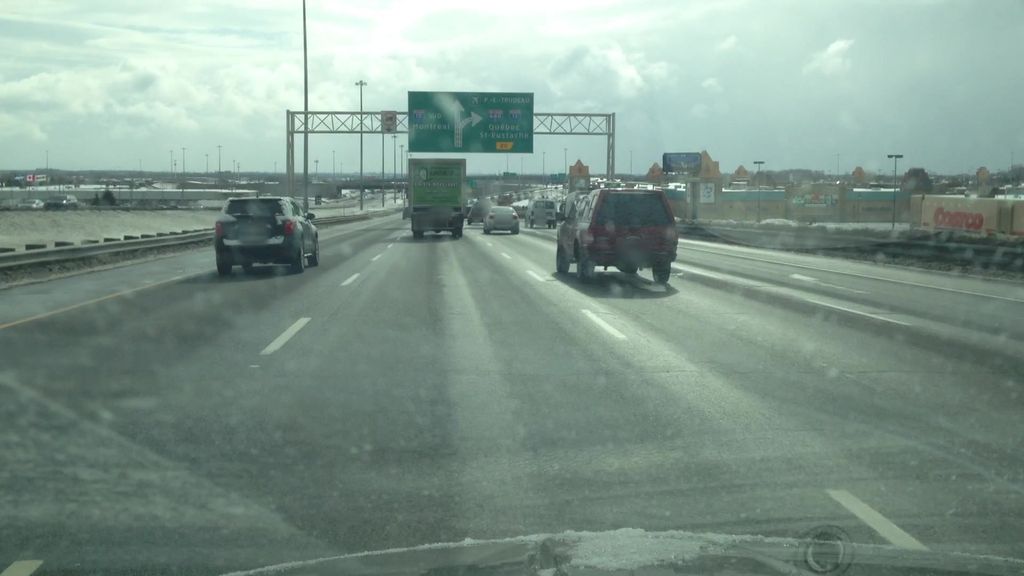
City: montreal